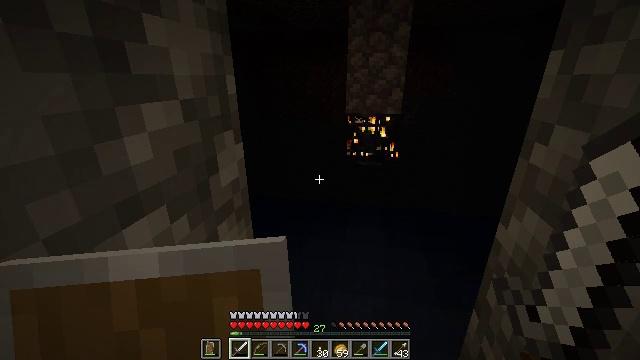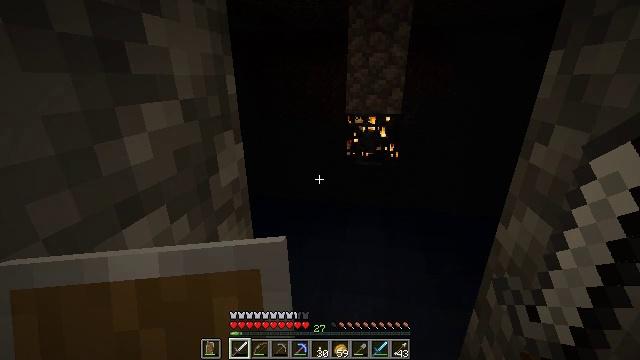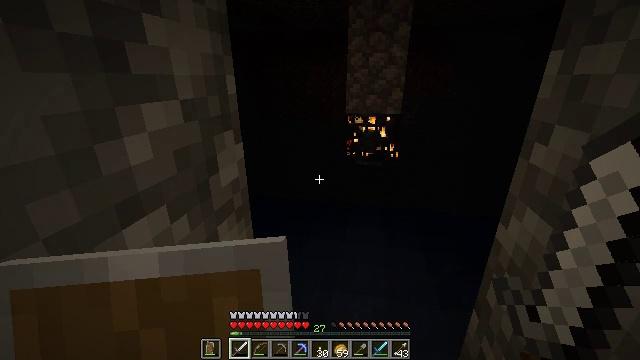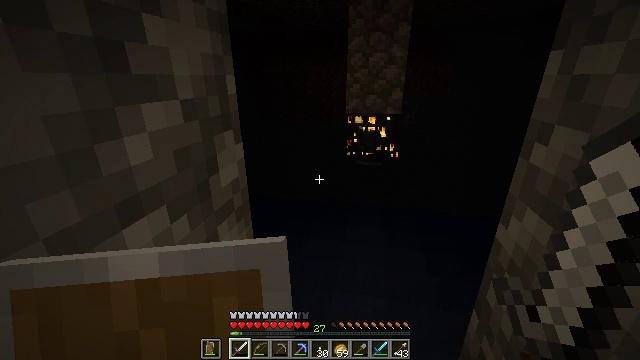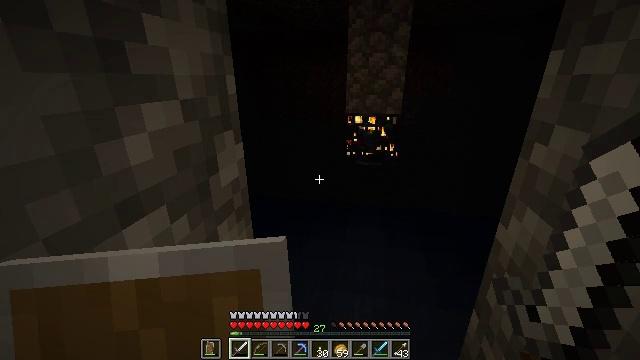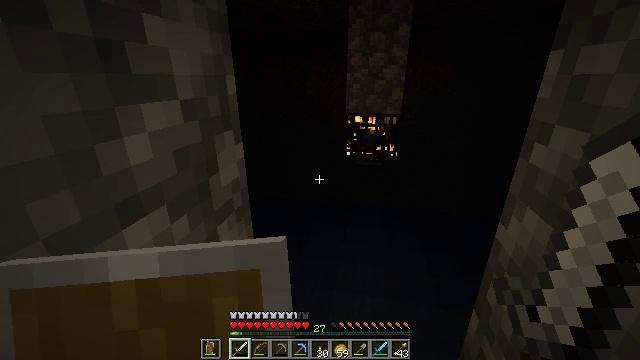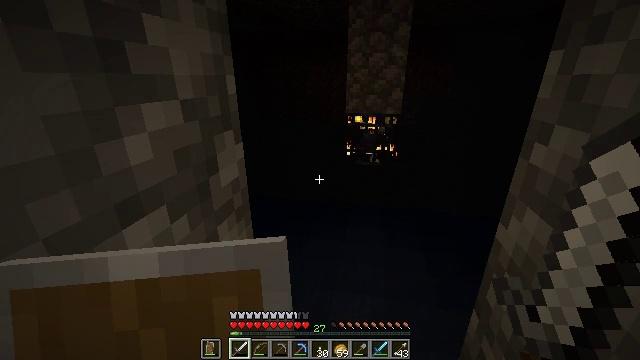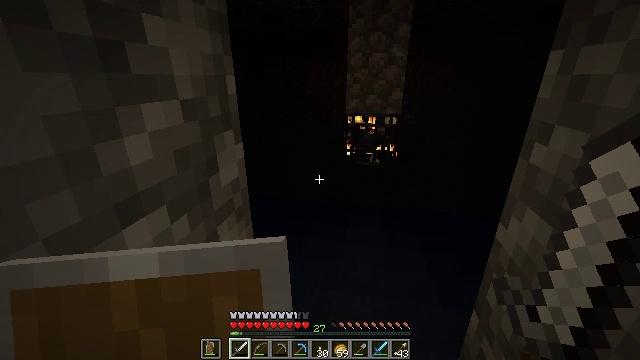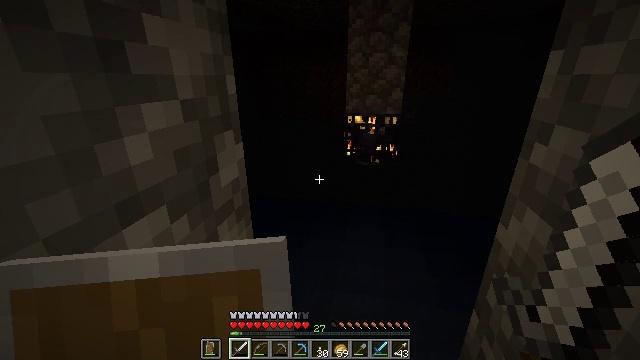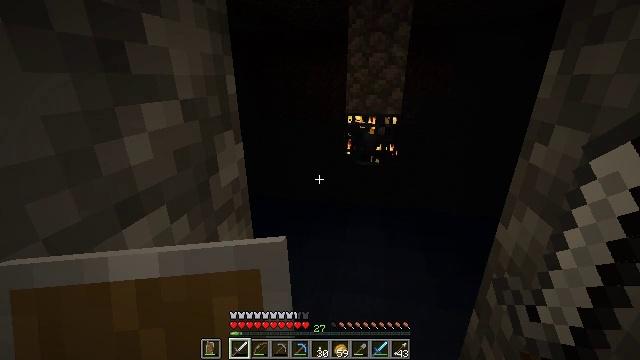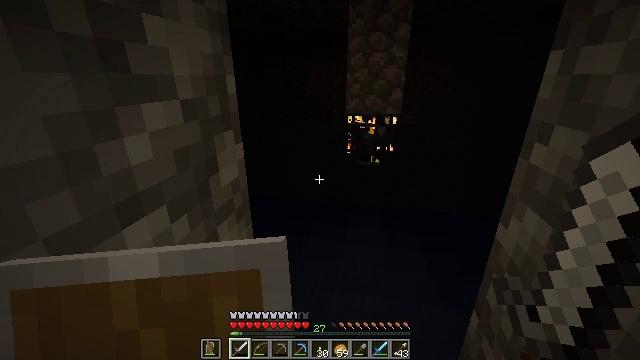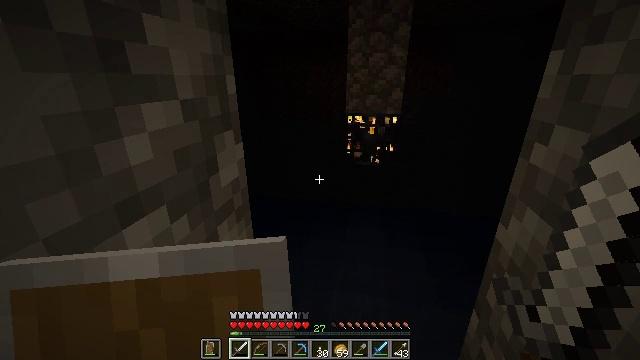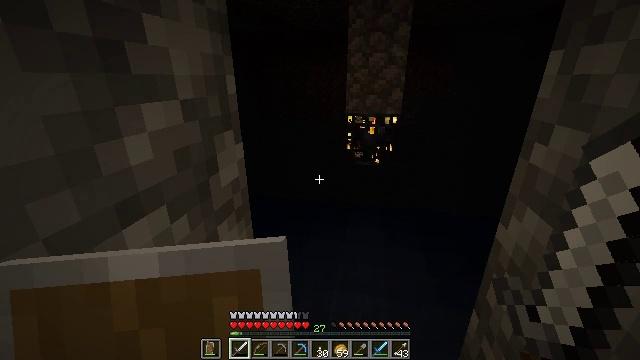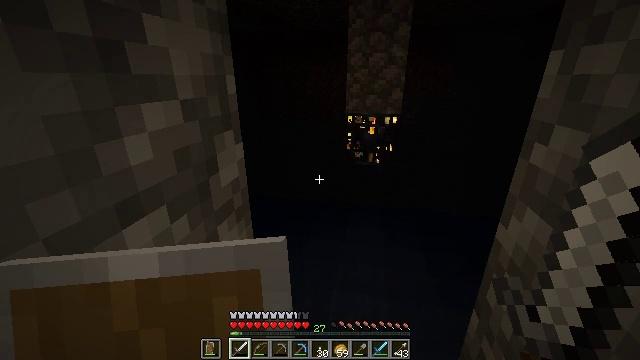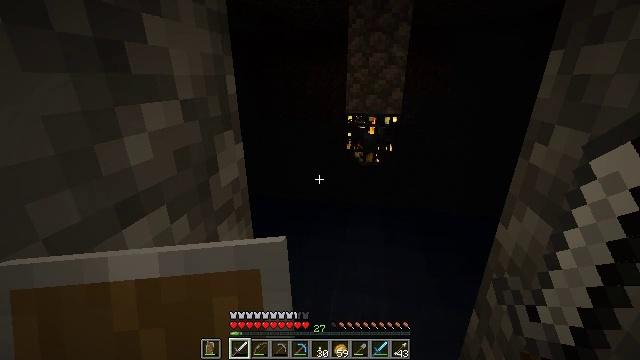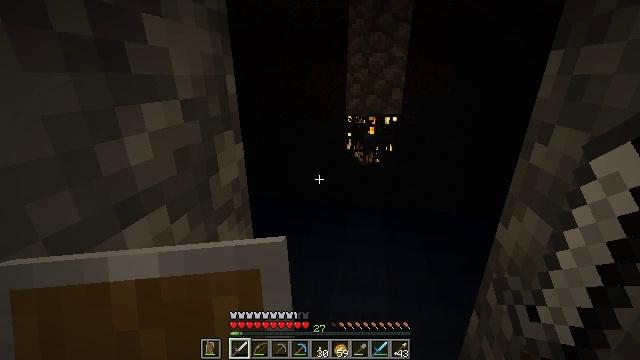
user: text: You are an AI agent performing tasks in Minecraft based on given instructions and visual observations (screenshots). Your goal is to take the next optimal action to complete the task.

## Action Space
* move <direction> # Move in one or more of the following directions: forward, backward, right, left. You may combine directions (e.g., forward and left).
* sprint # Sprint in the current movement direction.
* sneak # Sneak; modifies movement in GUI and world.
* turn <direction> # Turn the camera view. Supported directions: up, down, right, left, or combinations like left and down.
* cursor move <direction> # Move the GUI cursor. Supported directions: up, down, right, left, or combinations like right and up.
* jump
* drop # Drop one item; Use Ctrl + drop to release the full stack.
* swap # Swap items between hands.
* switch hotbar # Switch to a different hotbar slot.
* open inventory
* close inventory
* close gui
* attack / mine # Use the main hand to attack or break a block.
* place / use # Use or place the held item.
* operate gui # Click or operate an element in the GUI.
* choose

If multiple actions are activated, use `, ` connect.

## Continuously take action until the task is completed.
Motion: motion action
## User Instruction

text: Remove an iron sword from the inventory.
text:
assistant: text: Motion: no_op
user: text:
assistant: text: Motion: no_op
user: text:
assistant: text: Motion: no_op
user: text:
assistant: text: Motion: no_op
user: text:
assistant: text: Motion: no_op
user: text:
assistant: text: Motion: no_op
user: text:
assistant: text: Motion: no_op
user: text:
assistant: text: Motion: no_op
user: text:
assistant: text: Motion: no_op
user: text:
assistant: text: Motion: no_op
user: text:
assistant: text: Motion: no_op
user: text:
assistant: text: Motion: no_op
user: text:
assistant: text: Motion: no_op
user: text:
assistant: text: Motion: no_op
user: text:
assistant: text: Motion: no_op
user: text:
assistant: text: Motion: no_op
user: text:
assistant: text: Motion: no_op
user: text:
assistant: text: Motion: no_op
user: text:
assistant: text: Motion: no_op
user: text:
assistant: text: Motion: no_op
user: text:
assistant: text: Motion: no_op
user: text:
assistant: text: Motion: no_op
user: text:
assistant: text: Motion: no_op
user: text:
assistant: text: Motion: no_op
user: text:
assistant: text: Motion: no_op
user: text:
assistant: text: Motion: no_op
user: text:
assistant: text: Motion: no_op
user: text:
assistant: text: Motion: no_op
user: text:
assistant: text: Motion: no_op
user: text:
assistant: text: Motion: no_op